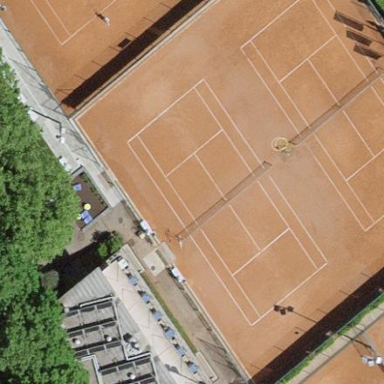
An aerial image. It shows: Tartan tennis court in leisure land pitch.